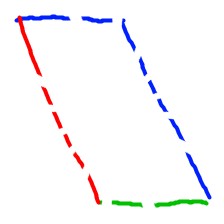
Shape: parallelogram